Field crop: maize
Growth stage: 2
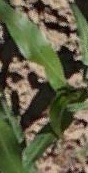
Species: maize